Question: Why does angularjs cause multiple comments in between render data? Inspecting DOM childNodes causes extra nodes which takes up memory. Is there a way to remove them?

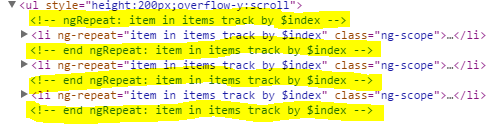
Answer: Angular needs these comments to operate with some directives. Removing those comments breaks Angular and it is not allowed to do so currently.
It is also explained in <URL> Github issue.